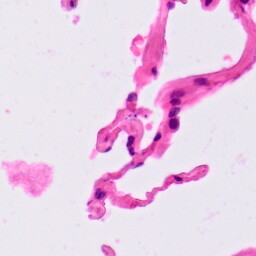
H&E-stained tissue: Lung